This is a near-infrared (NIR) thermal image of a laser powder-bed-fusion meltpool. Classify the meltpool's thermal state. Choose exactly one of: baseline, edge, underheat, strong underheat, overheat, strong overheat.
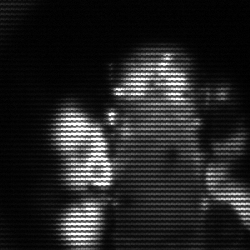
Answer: strong underheat